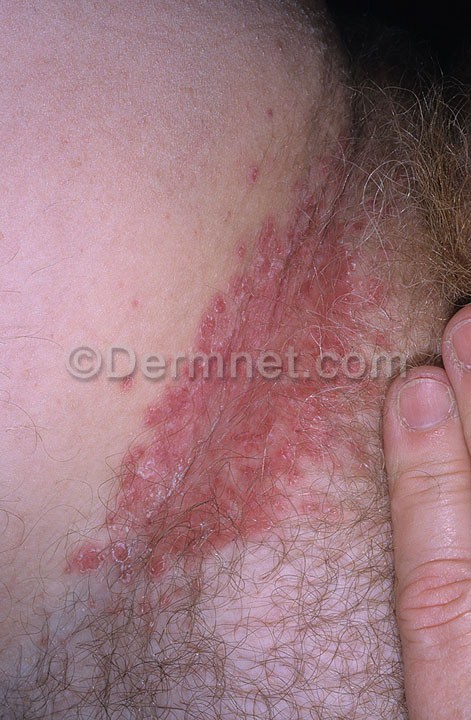
Disease: Tinea Ringworm Candidiasis and other Fungal Infections